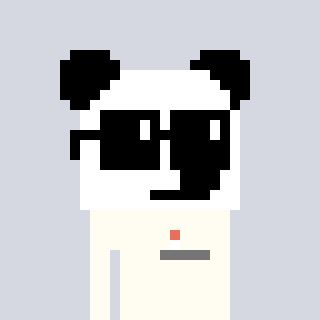
a pixel art character with square black sunglasses, a panda-shaped head and a grayscale-colored body on a cool background